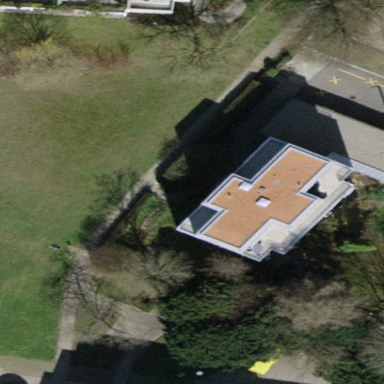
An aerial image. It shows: Building with flat roof.